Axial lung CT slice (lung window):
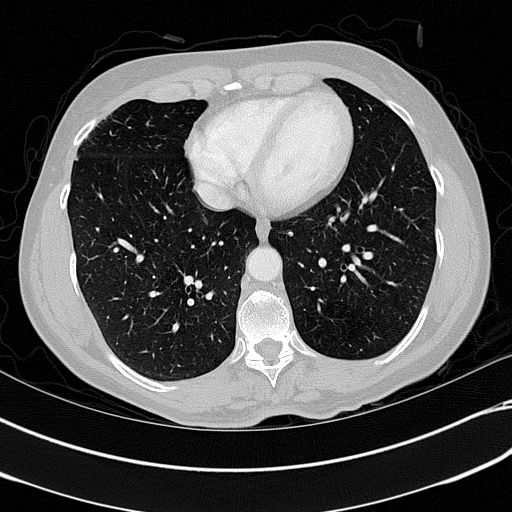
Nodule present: no